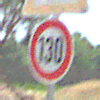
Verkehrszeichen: Geschwindigkeit130
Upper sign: DoppelkurveRechts
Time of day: Midday
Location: Outdoor (Nature)
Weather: Clear
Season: NotSpecified
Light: Natural